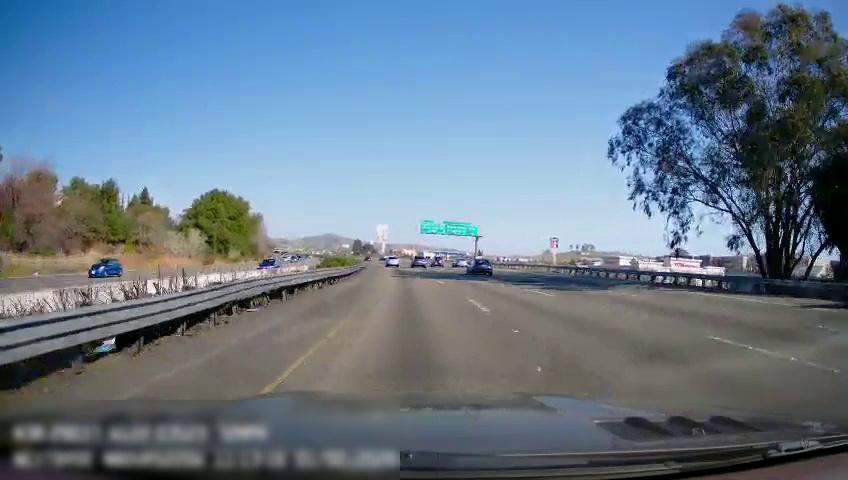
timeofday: Day
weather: Sunny
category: Drivable Space
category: Drivable Space
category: Vehicles | Car
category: Vehicles | Car
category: Vehicles | Car
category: Vehicles | Car
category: Vehicles | Car
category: Vehicles | SUV
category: Vehicles | SUV
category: Lanes | Alternate Lane
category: Lanes | Current Lane
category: Lanes | Current Lane
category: Lanes | Alternate Lane
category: Lanes | Alternate Lane
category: Traffic | Signs
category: Traffic | Signs